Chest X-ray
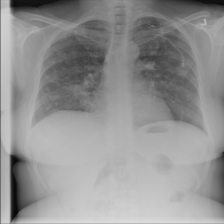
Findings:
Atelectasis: negative
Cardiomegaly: negative
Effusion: negative
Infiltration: negative
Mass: negative
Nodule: positive
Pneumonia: negative
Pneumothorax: negative
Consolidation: negative
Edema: negative
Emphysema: negative
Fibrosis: negative
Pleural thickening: negative
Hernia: negative